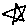
Label: star